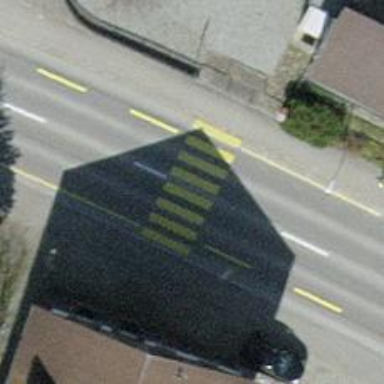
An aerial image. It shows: Zebra crossing. The crossing is uncontrolled and marked.